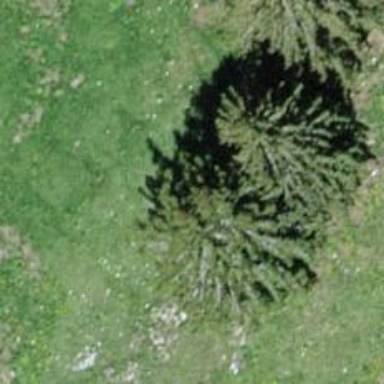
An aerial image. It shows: Needle-leaved tree in natural setting.